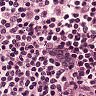
Metastatic tissue present: no